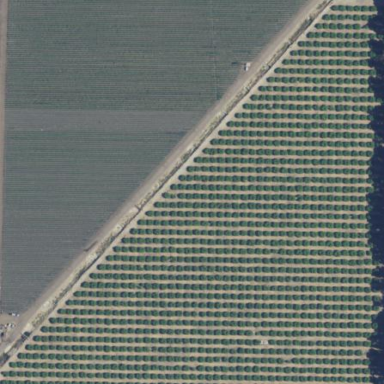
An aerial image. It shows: Orchard filled with avocado trees.